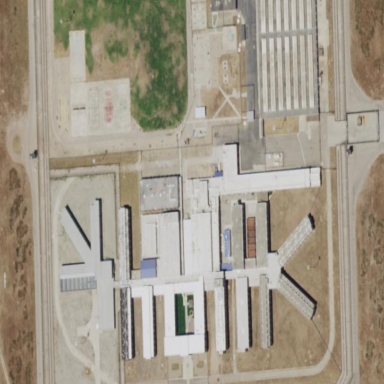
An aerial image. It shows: Prison.